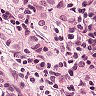
Metastatic tissue present: yes